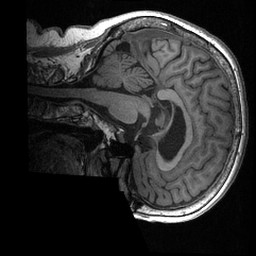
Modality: T1w
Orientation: sagittal
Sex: female
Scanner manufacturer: ge
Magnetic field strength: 3 T
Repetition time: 0.0064 s
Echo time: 0.00281 s